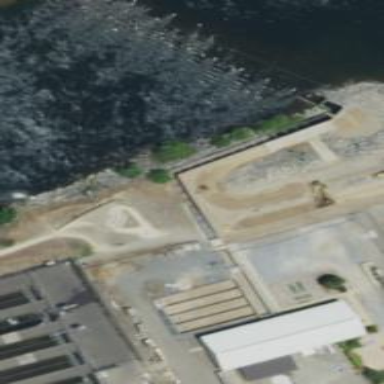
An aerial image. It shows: Fish pass along the waterway.